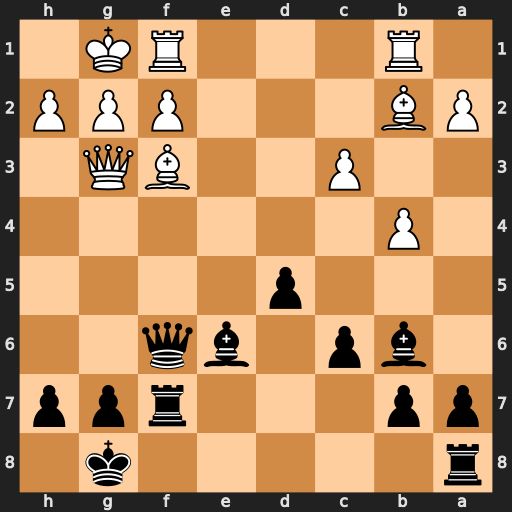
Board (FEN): r5k1/pp3rpp/1bp1bq2/3p4/1P6/2P2BQ1/PB3PPP/1R3RK1
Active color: b
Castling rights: -
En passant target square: -
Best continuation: Bc7 c4 d4 Bxd4 Qxd4